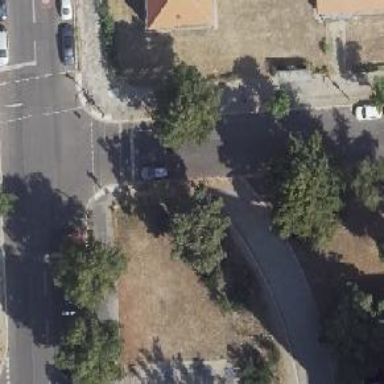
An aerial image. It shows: Residential road with parallel parking lane on the left side. The road surface is asphalt.